Aerial crown-view tile of a tropical tree (Barro Colorado Island, Panama), acquired 20240611:
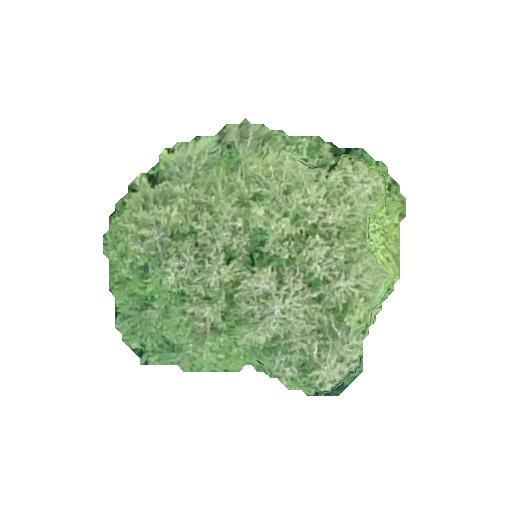
Species: Quararibea asterolepis
GBIF accepted scientific name: Quararibea asterolepis
Crown area: 97.184 m²